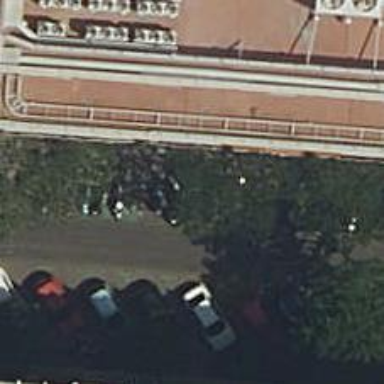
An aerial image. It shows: Motorcycle parking facility.